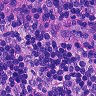
Metastatic tissue present: no